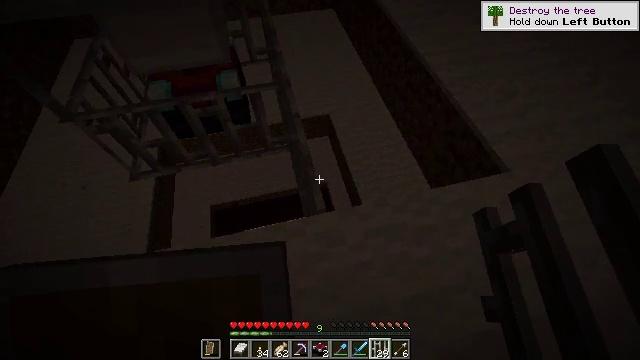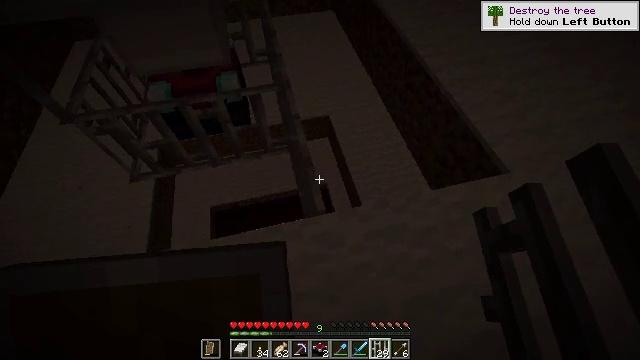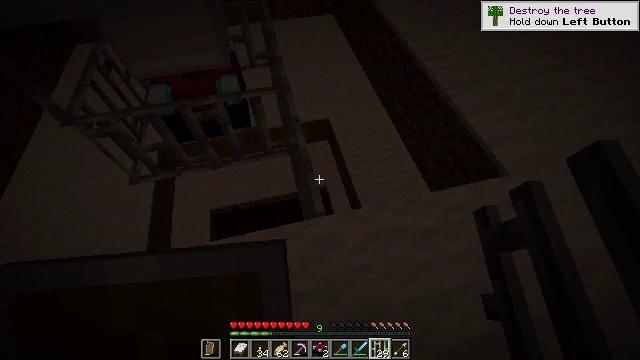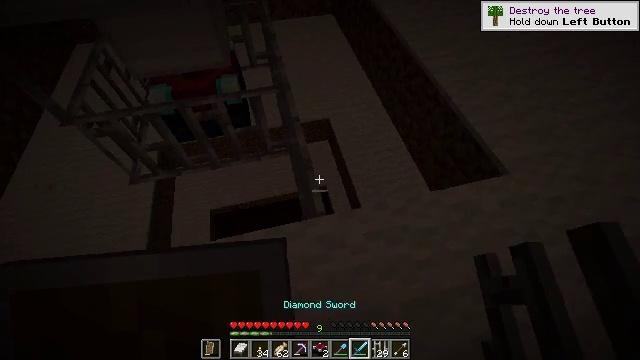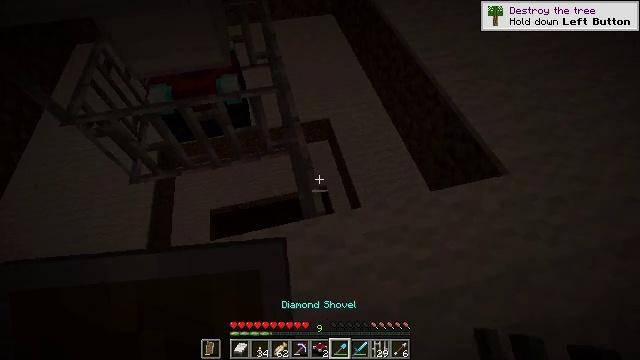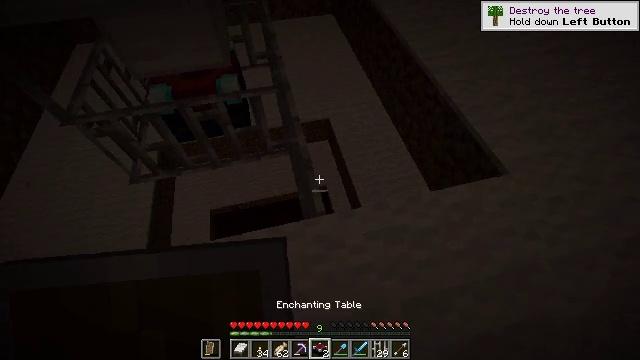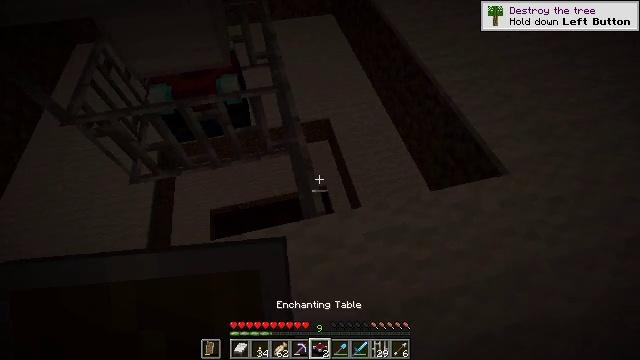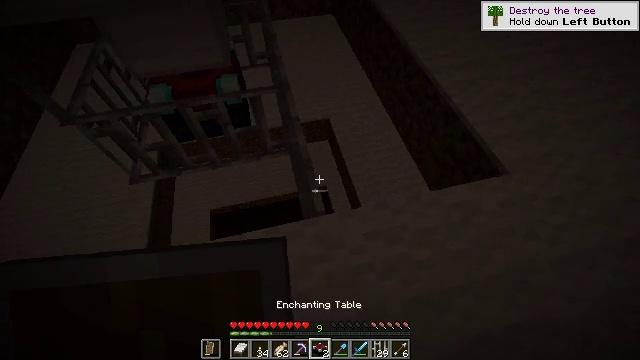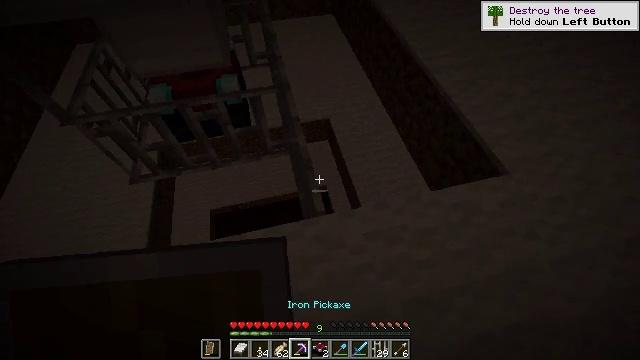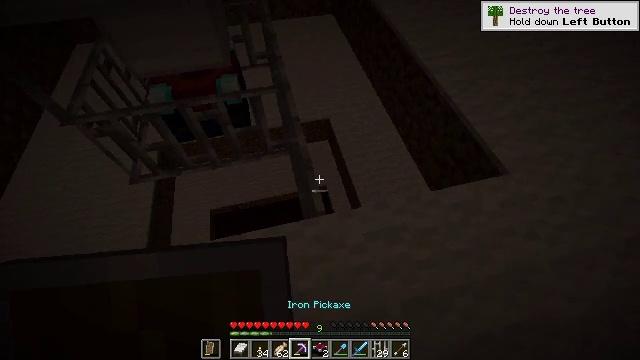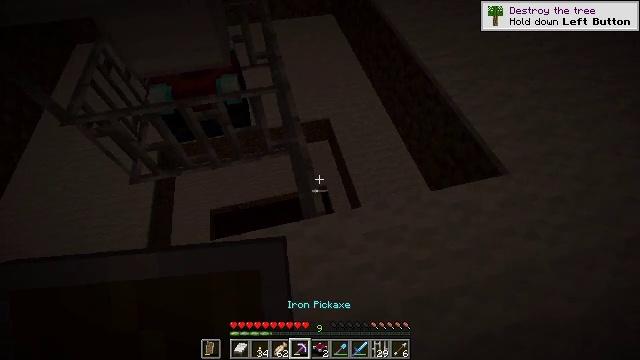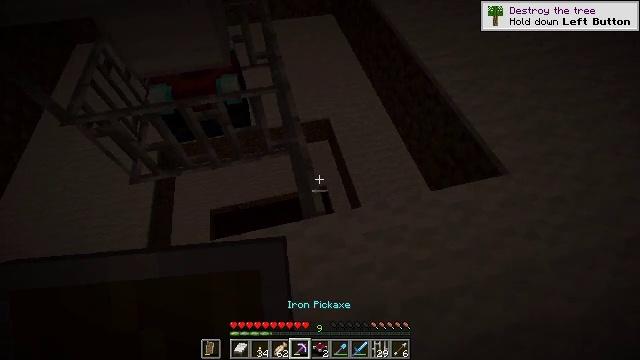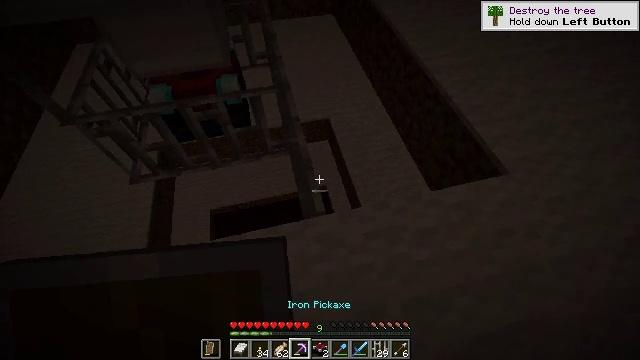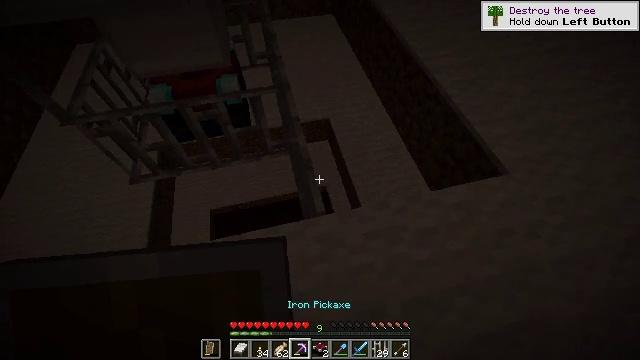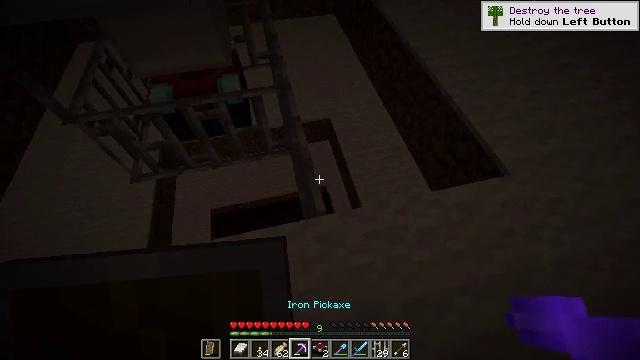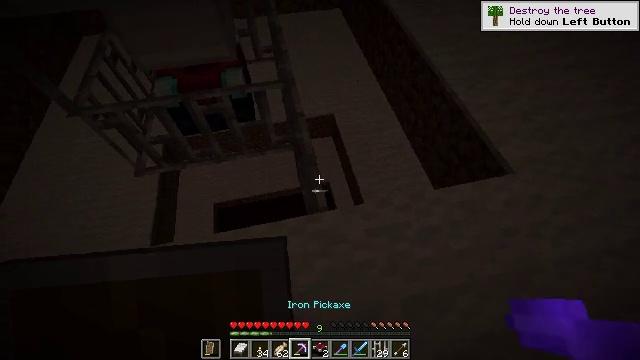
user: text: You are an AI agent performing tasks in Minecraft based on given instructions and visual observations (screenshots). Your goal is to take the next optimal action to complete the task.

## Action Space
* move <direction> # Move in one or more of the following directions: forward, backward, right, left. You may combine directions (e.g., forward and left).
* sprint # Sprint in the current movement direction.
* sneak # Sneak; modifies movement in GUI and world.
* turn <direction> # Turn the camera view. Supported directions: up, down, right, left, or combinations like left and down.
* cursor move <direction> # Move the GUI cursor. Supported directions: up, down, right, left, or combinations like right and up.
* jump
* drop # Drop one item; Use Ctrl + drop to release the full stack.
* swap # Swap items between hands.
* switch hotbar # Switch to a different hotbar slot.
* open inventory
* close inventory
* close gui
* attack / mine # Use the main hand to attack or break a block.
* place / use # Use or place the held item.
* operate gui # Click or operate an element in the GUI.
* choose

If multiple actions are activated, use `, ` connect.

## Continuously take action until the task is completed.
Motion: motion action
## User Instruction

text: Collect iron bars by breaking them.
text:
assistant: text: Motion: no_op
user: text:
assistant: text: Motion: no_op
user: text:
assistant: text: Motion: no_op
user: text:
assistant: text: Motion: no_op
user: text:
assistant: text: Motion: no_op
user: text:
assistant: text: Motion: no_op
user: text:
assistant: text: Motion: no_op
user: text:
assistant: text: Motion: no_op
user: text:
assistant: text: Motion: no_op
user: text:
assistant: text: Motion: no_op
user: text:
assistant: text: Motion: no_op
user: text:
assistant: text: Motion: no_op
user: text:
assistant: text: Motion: no_op
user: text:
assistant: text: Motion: no_op
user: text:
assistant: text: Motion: sneak, turn left
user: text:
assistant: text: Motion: sneak, turn left
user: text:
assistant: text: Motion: sneak
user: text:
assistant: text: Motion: move forward, sneak
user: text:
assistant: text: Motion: move forward, sneak
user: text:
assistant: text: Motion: move forward, sneak
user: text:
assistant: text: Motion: move forward, sneak
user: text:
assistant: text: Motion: move forward, sneak
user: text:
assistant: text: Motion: move forward, sneak
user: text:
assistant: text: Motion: move forward, sneak
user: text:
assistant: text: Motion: move forward, sneak
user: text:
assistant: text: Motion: move forward, sneak
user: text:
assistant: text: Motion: move forward, sneak
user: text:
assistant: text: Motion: move forward, sneak, turn down
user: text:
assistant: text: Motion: move forward, sneak, turn down
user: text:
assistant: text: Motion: sneak, turn down